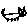
Label: cat